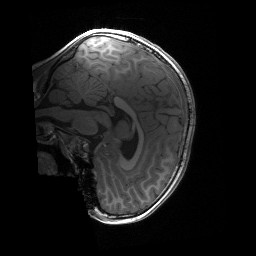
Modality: T1w
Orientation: sagittal
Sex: male
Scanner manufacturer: siemens
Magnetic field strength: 3 T
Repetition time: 1.9 s
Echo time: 0.00243 s